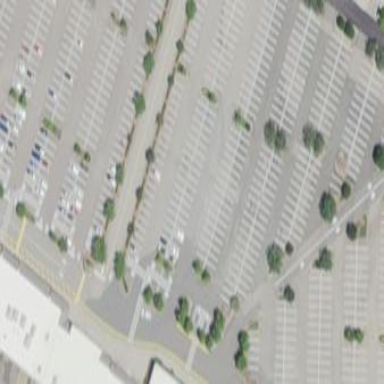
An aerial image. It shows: Parking area with asphalt surface.